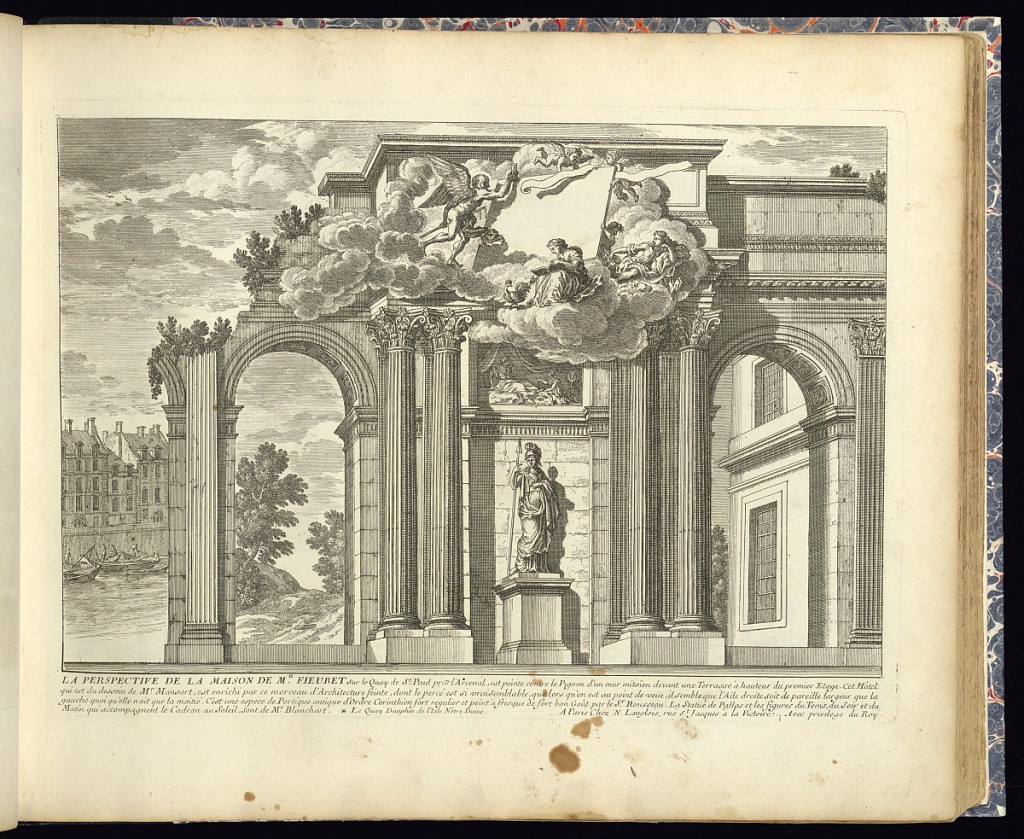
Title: LA PERSPECTIVE DE LA MAISON DE MR FIEUBET
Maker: Nicolas Langlois, French, 1640 - 1703
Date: late 17th century
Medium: Etching on laid paper
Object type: Print
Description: View of a detail of the exterior of the Hôtel Lieubet in Paris depicting a classical portico - arches (one in ruin), fluted columns, and a statue of Minerva on a plinth surmounted by a cloud with figures representing Time, Evening, and Morning with a blank tablet (sundial). A landscape within the left arch. The river with boats and buildings above to the far left. The plate is titled with a description.